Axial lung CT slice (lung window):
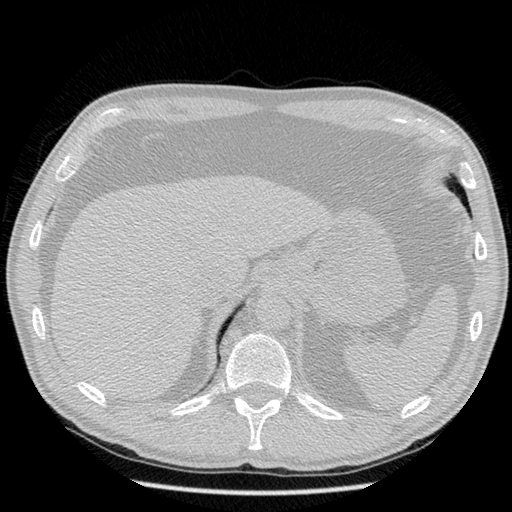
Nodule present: no